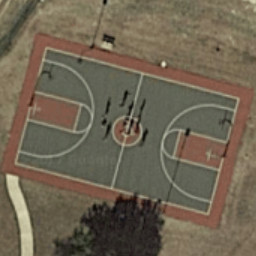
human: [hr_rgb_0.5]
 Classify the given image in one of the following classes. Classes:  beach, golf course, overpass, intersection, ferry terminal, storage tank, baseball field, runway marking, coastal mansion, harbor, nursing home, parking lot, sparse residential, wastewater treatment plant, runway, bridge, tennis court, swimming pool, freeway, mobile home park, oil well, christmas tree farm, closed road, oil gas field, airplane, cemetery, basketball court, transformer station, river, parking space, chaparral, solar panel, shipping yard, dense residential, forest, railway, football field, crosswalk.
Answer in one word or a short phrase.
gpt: basketball court